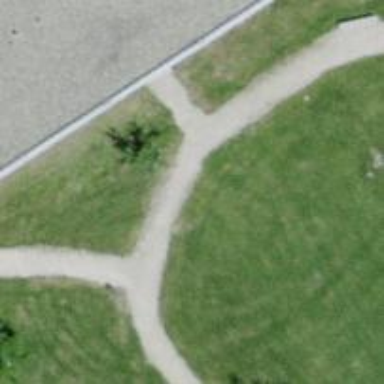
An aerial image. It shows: Path with fine gravel surface.